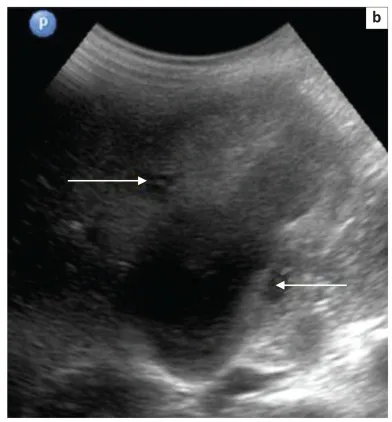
With asymmetrical wall thickening and intramural hypoechoic nodules (arrows).
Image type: radiology (ultrasound)